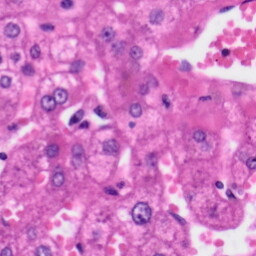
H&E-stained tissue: Liver